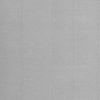
Label: dusty